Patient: sex F, age 69
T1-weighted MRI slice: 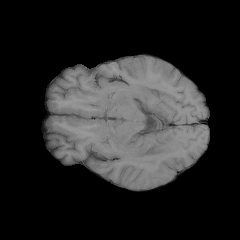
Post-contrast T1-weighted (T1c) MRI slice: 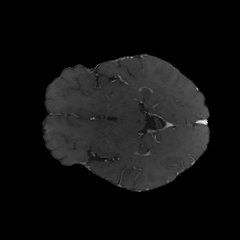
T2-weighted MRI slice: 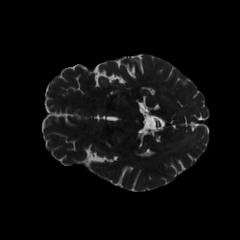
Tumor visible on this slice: no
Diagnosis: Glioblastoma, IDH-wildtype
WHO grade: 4